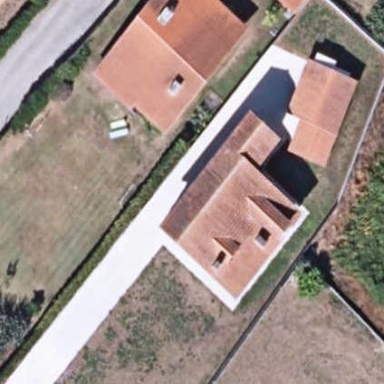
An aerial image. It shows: Simple and straightforward house.